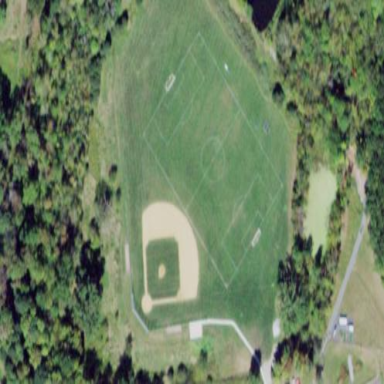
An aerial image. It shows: Baseball pitch for leisure land activities.